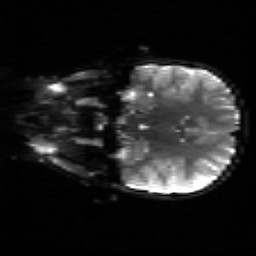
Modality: sbref
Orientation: coronal
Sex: female
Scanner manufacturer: siemens
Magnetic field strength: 3 T
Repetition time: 5 s
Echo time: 0.071 s